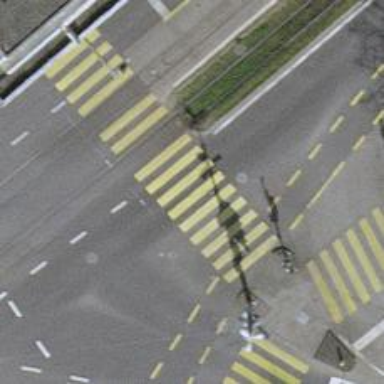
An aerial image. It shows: Crossing with traffic signals.